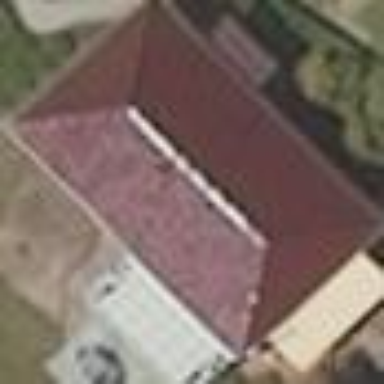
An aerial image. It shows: Detached building.